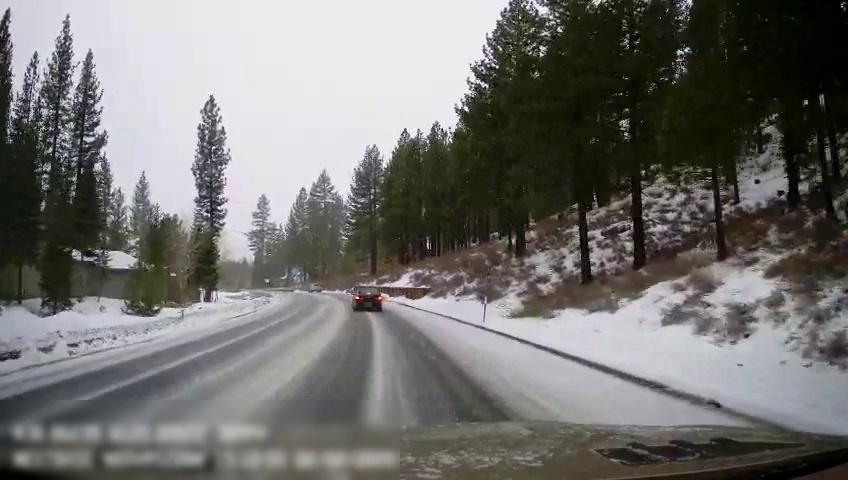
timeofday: Day
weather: Snowy
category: Drivable Space
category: Vehicles | SUV
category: Vehicles | Car